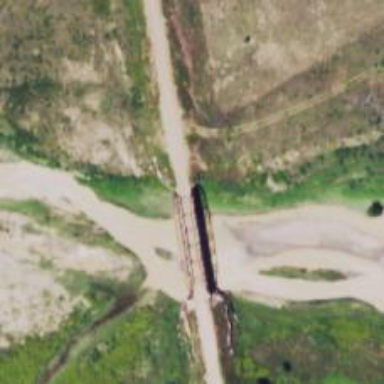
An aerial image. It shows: Unclassified road with bridge.